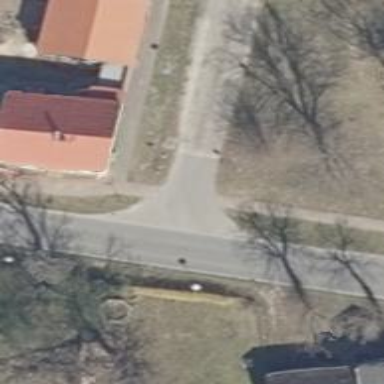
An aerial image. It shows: Road with "give way" sign.